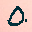
Label: 0